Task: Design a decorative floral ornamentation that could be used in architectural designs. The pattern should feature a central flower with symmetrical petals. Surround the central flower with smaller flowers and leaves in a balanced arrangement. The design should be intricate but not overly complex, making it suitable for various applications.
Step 1708:
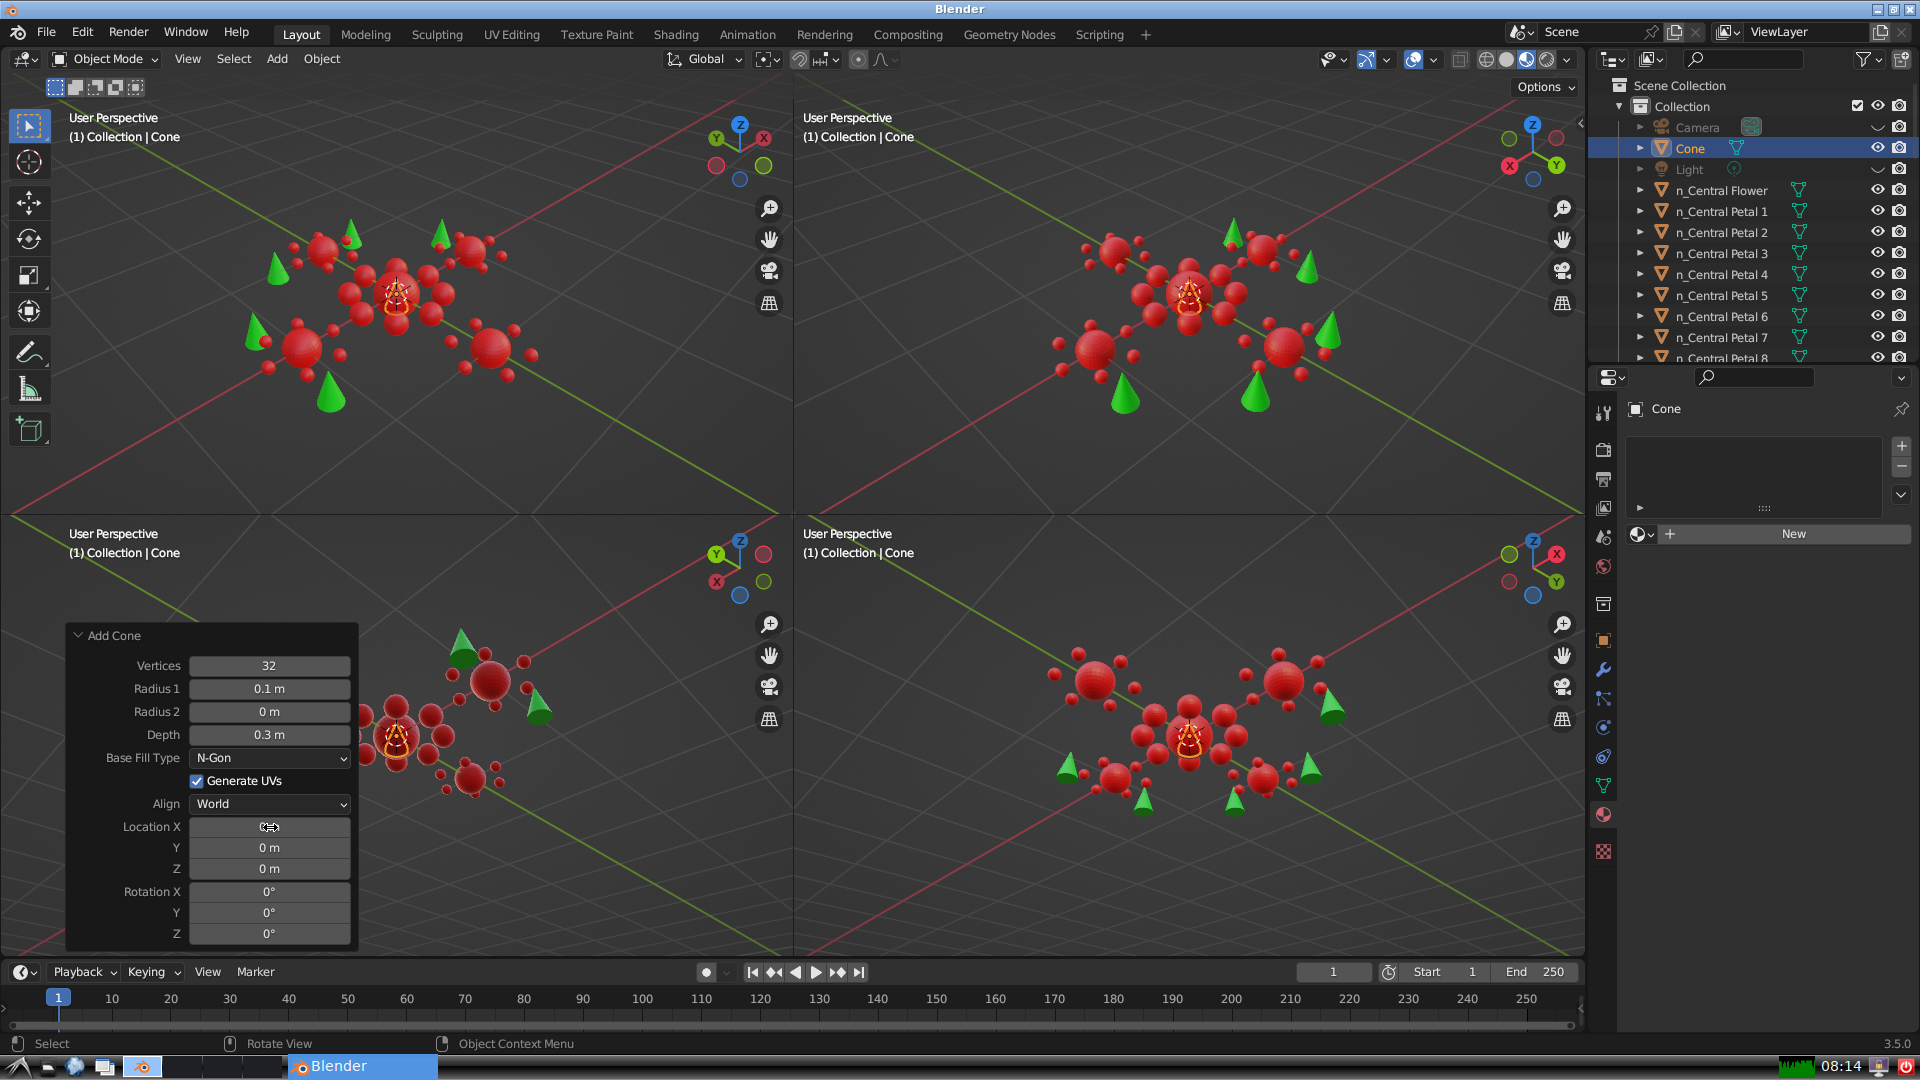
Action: click: no